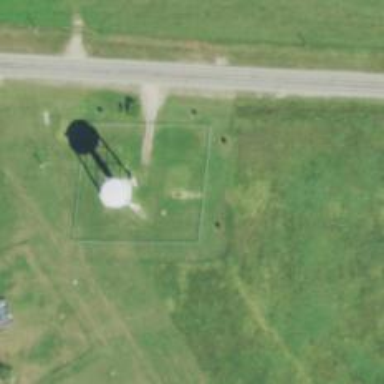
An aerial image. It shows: Water tower that is man-made.